Aerial crown-view tile of a tropical tree (Barro Colorado Island, Panama), acquired 20240611:
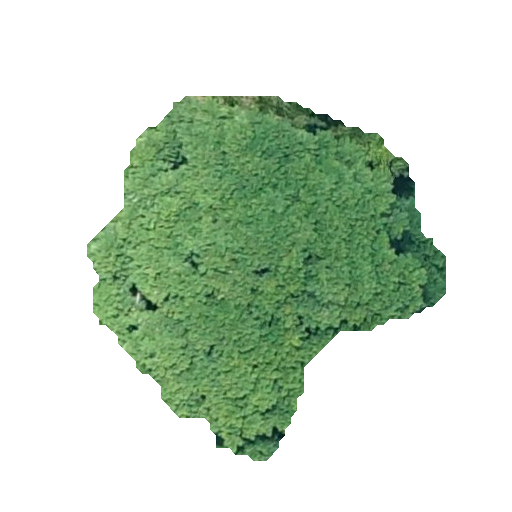
Species: Jacaranda copaia
GBIF accepted scientific name: Jacaranda copaia
Crown area: 129.44 m²